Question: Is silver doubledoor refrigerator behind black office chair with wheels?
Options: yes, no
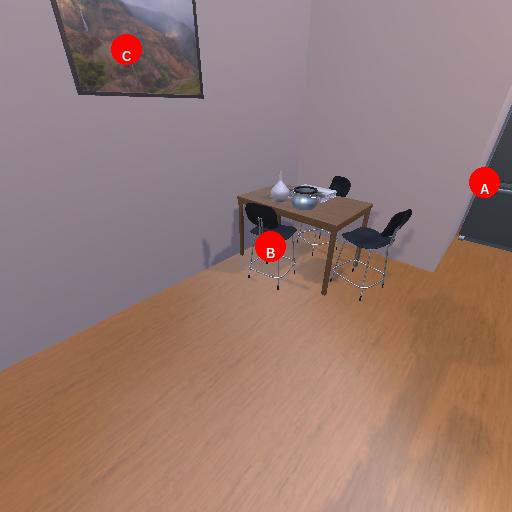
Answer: yes